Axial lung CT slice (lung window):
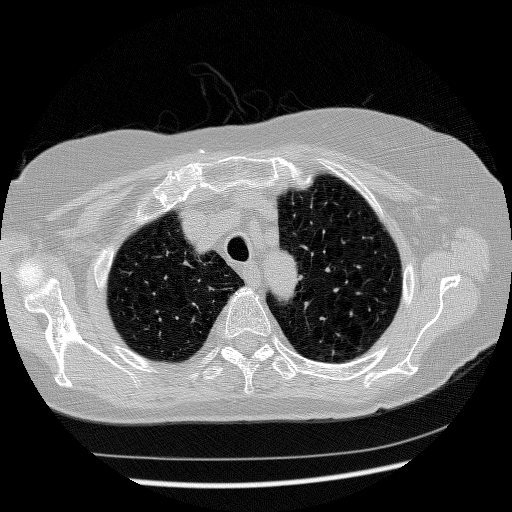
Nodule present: no